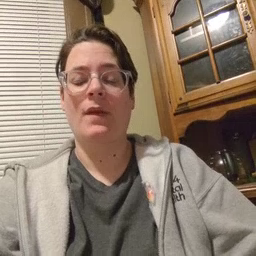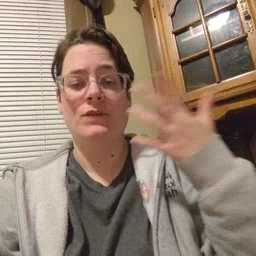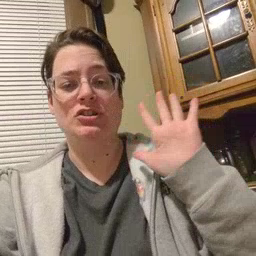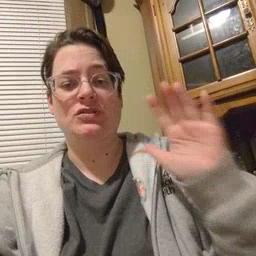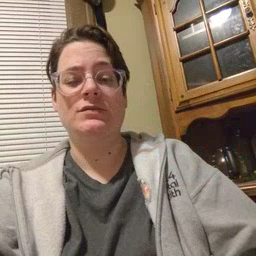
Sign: finish